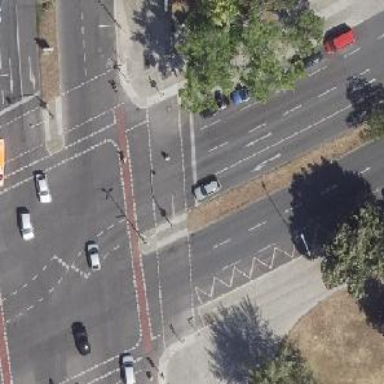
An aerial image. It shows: Road with traffic signals.